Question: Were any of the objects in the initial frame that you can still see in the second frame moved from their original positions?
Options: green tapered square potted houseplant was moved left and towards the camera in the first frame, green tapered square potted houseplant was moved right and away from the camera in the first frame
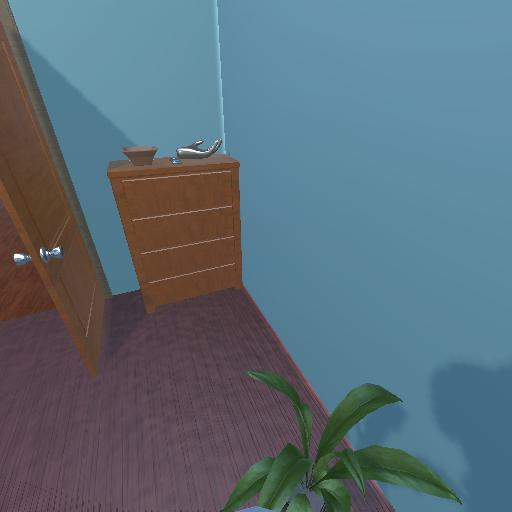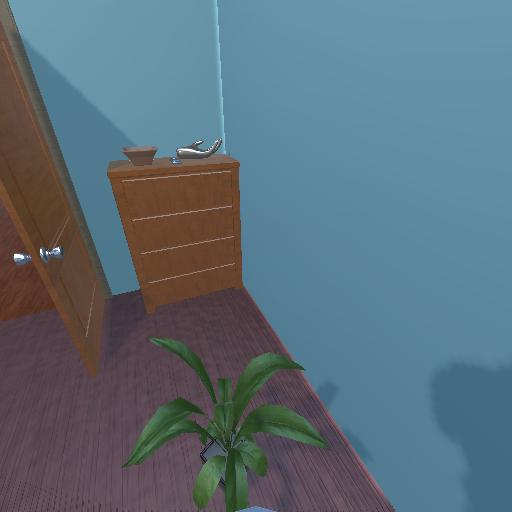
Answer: green tapered square potted houseplant was moved left and towards the camera in the first frame